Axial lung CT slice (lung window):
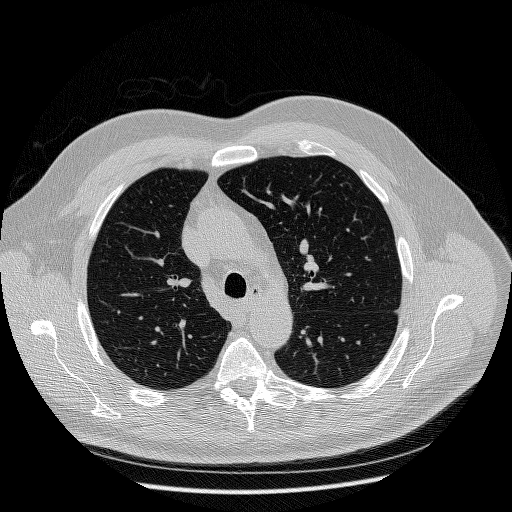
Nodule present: no